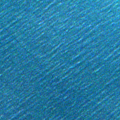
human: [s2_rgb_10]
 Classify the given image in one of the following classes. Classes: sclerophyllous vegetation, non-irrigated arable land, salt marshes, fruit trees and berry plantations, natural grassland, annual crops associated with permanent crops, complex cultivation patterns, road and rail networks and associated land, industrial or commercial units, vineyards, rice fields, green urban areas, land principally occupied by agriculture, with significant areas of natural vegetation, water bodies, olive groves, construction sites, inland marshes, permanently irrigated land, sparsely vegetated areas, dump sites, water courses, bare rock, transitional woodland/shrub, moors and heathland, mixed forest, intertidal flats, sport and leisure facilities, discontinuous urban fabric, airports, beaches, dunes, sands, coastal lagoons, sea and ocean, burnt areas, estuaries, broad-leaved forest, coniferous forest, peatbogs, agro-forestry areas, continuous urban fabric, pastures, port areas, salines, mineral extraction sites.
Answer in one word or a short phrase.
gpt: sea and ocean